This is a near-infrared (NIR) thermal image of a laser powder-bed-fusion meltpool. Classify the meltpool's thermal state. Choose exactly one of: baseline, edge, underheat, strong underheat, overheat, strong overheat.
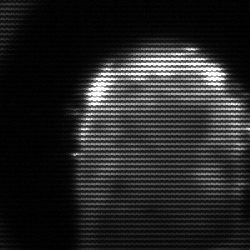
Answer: baseline